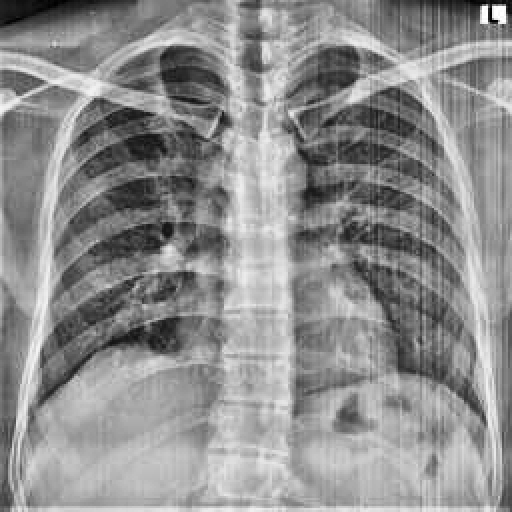
Finding: NORMAL